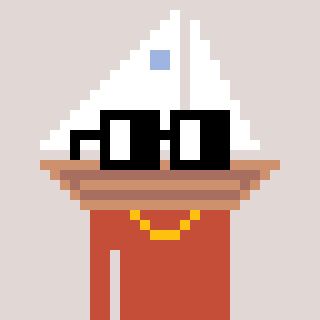
a pixel art character with square black glasses, a sailboat-shaped head and a rust-colored body on a warm background